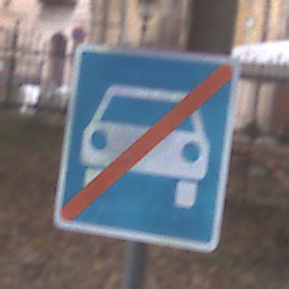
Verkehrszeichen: EndeKraftfahrstrasse
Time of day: MorningAfternoon
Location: Outdoor (Suburban)
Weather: PartlyCloudy
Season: NotSpecified
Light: Natural